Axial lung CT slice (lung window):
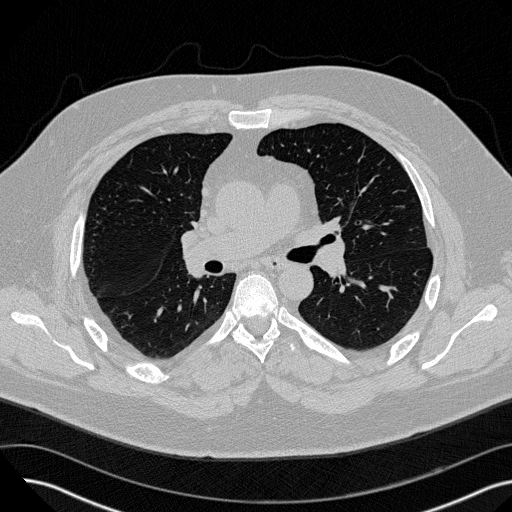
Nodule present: no